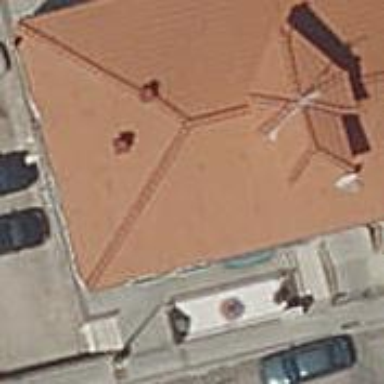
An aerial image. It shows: Cafe.